Question: I wanna exclude folder marked with red line. How can I do it?

Here is my pom.xml:
'''
<project xmlns="http://maven.apache.org/POM/4.0.0" xmlns:xsi="http://www.w3.org/2001/XMLSchema-instance"
xsi:schemaLocation="http://maven.apache.org/POM/4.0.0 http://maven.apache.org/maven-v4_0_0.xsd">
<modelVersion>4.0.0</modelVersion>
<groupId>com.test</groupId>
<artifactId>Test</artifactId>
<packaging>war</packaging>
<version>1.0</version>
<url>http://maven.apache.org</url>
<properties>
<spring-version>4.1.0.RELEASE</spring-version>
<spring-security-version>3.2.3.RELEASE</spring-security-version>
<hibernate-version>4.3.4.Final</hibernate-version>
</properties>
<dependencies>
<!-- a lot of dependencies -->
</dependencies>
<build>
<finalName>Test</finalName>
<plugins>
<plugin>
<groupId>org.apache.maven.plugins</groupId>
<artifactId>maven-compiler-plugin</artifactId>
<version>2.3.2</version>
<configuration>
<source>1.5</source>
<target>1.5</target>
</configuration>
</plugin>
</plugins>
</build>
</project>
'''
Should I do anything with configuration?
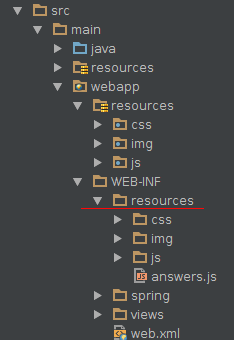
Answer: This should give you the answer you need: <URL>
> Here is an example where we exclude all JAR files from WEB-INF/lib:
'''
<project>
...
<build>
<plugins>
<plugin>
<artifactId>maven-war-plugin</artifactId>
<version>2.6</version>
<configuration>
<packagingExcludes>WEB-INF/lib/*.jar</packagingExcludes>
</configuration>
</plugin>
</plugins>
</build>
...
</project>
'''
This doesn't have anything to do with the maven compiler plugin, but the <URL>.